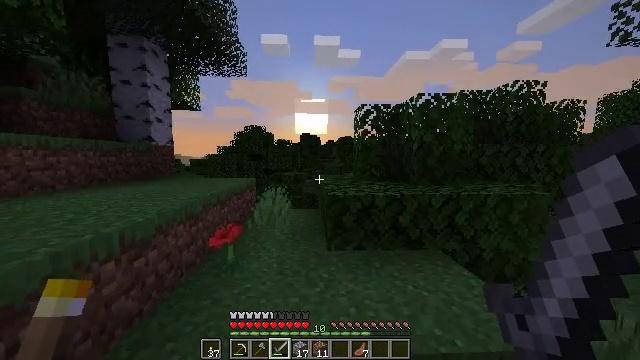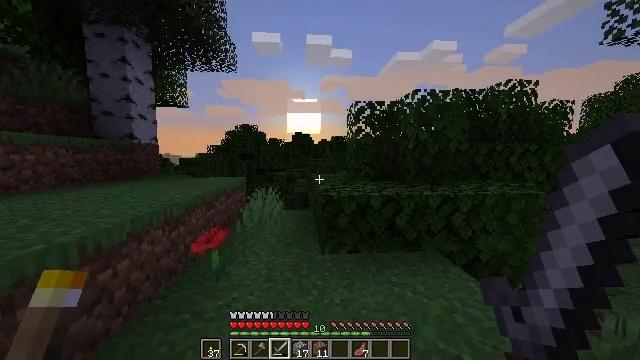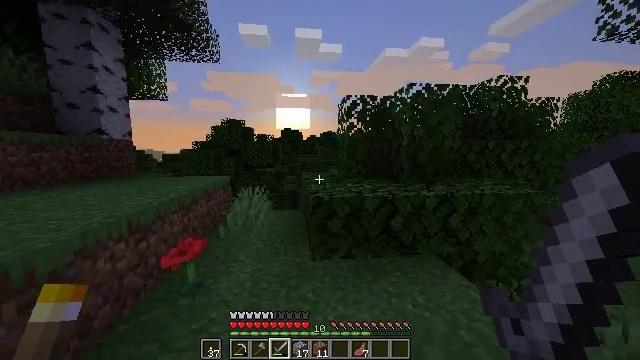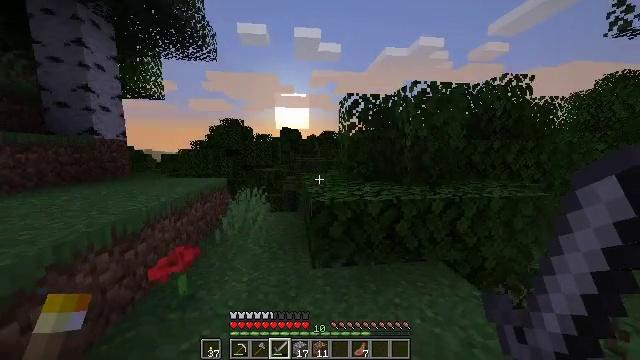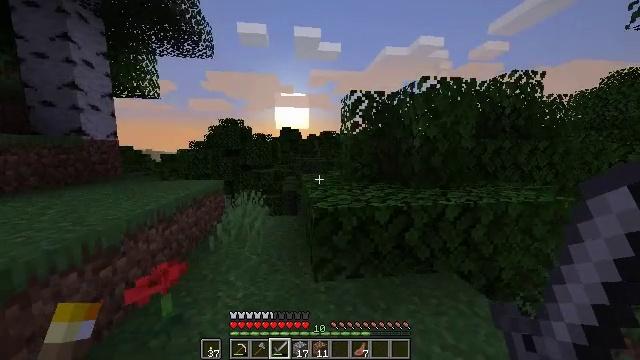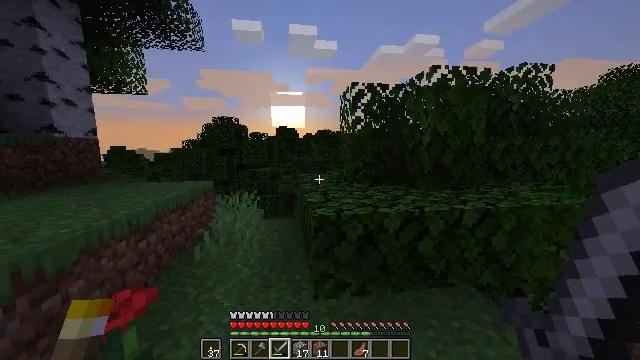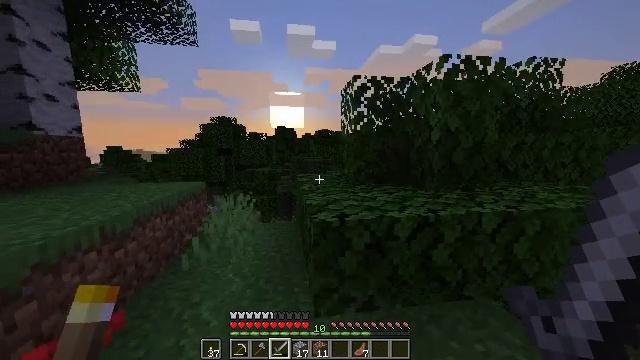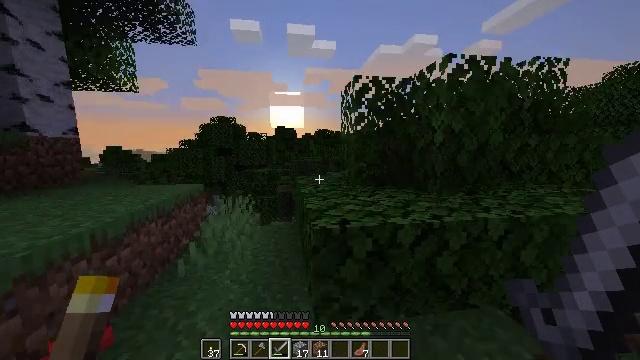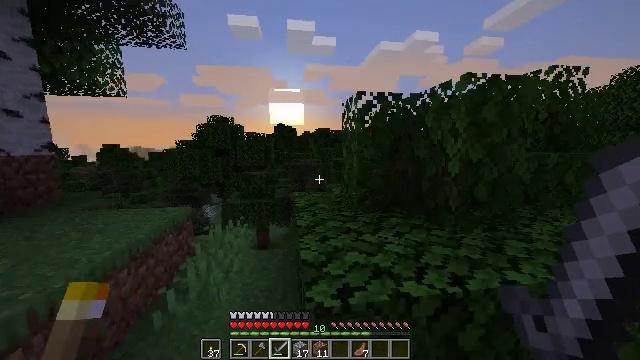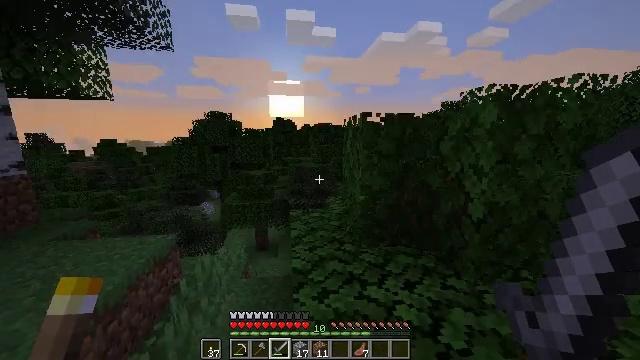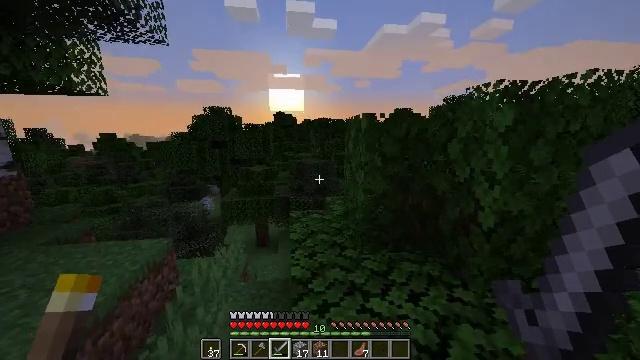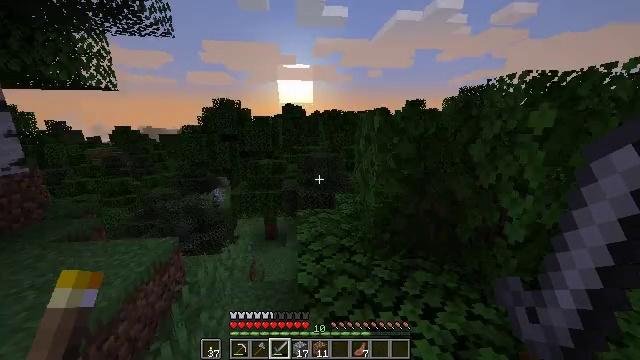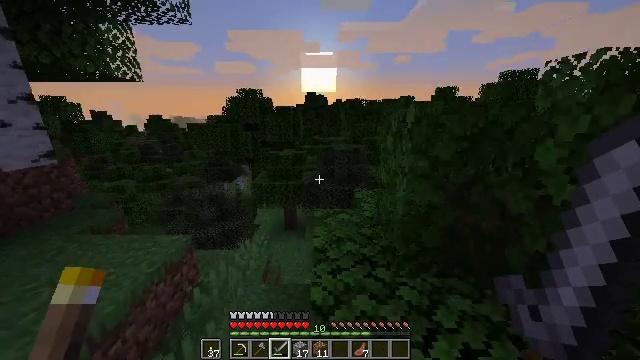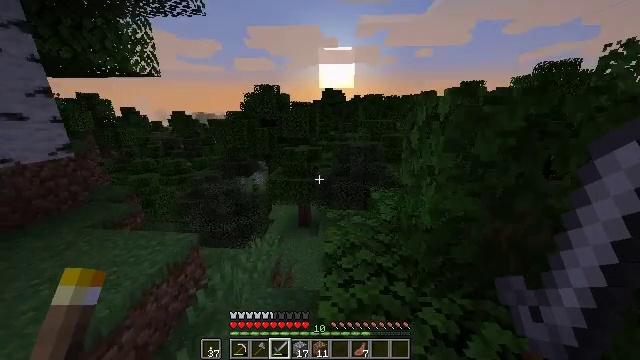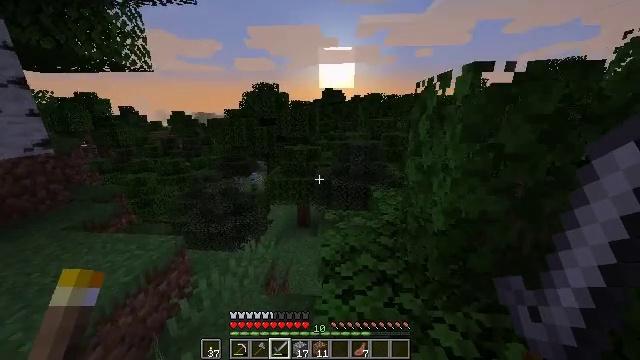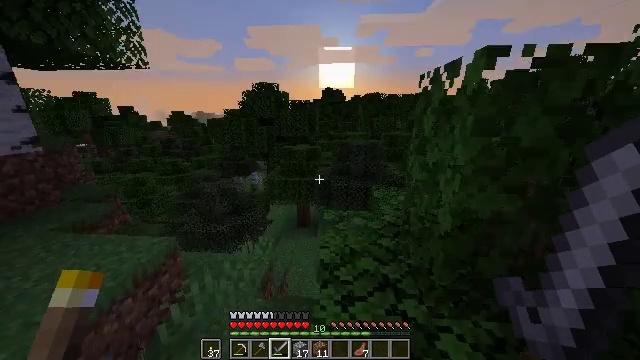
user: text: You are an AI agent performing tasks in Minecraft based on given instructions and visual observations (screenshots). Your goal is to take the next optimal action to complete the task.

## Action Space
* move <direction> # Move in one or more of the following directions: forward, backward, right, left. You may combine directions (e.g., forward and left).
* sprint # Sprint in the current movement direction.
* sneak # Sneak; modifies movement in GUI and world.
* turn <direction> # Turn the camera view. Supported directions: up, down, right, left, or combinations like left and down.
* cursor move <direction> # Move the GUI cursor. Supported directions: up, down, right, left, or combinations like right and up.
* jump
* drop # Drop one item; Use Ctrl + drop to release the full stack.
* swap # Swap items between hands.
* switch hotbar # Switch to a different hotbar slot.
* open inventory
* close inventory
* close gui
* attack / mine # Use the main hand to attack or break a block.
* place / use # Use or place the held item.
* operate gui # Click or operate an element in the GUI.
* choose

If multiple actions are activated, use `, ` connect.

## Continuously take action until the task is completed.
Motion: motion action
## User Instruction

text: Gather oak leaves by attacking.
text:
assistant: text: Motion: move forward, sprint, turn right
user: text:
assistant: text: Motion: move forward, sprint, turn right
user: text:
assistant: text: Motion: move forward, sprint
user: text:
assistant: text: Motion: move forward, sprint
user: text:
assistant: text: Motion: move forward, sprint
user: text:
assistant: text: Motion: move forward, sprint
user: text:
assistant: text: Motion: move forward, sprint, jump
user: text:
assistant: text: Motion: move forward, sprint, jump
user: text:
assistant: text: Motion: move forward, sprint, turn down, jump
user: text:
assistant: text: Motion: move forward, sprint, turn down, jump
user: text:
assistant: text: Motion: move forward, sprint, turn left and down
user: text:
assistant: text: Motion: move forward, sprint, turn left and down
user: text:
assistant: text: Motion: move forward, sprint, turn left
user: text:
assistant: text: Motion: move forward
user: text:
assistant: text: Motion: move forward
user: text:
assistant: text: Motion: move forward
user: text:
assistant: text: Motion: turn left
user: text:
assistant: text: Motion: turn left
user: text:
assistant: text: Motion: turn left
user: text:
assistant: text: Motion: no_op
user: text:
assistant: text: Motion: no_op
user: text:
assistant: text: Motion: no_op
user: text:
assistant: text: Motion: no_op
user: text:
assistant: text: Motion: no_op
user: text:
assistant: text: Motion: no_op
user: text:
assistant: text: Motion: no_op
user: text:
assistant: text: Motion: no_op
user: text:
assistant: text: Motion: no_op
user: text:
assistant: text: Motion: turn right
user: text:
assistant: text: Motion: turn right and up